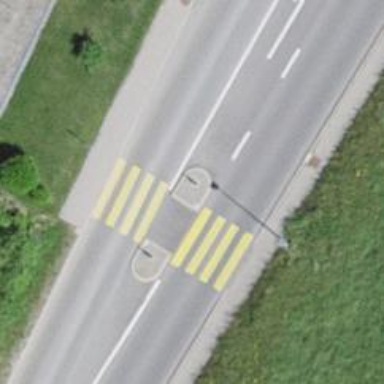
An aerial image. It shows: Zebra crossing on the road.